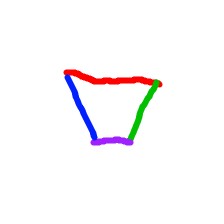
Shape: trapezoid